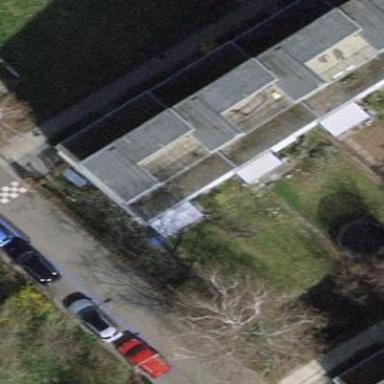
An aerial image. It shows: Terrace building with flat roof.